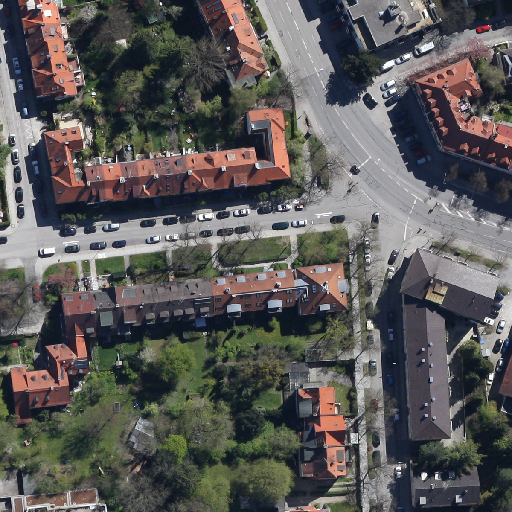
Referring expression: sidewalk along with tree